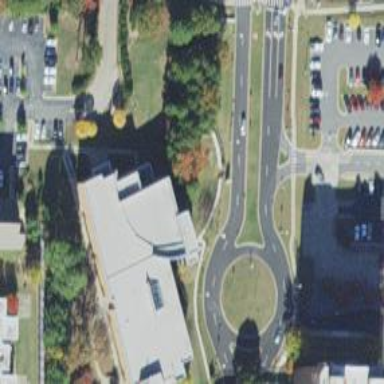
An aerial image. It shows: Unclassified road with asphalt surface leading to roundabout.